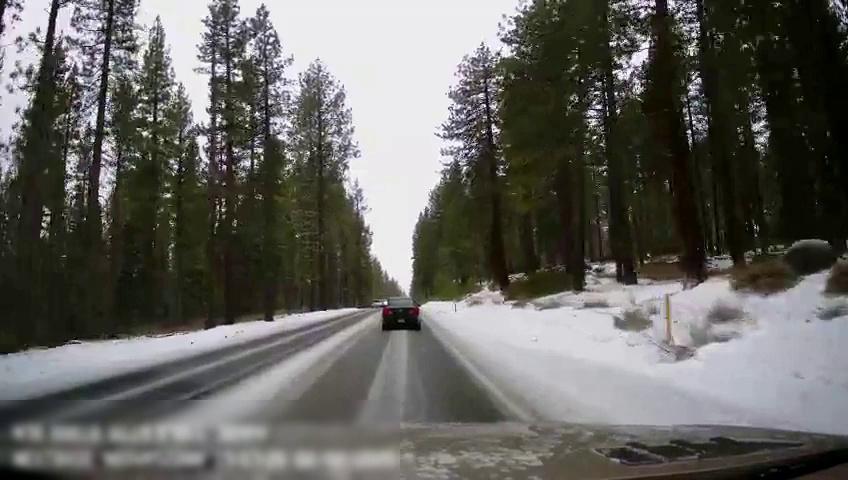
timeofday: Day
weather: Snowy
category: Drivable Space
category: Vehicles | Car
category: Vehicles | Car
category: Lanes | Current Lane